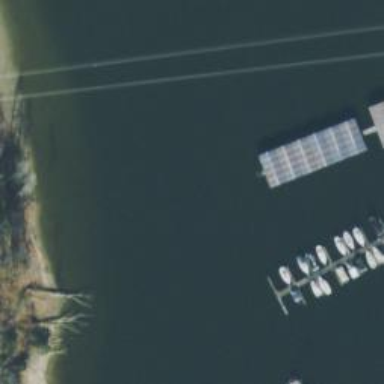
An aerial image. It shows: Man-made pier.